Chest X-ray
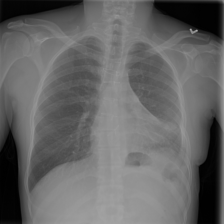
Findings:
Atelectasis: negative
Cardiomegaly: negative
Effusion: negative
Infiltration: negative
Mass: negative
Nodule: negative
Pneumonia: negative
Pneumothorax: negative
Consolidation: negative
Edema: negative
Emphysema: negative
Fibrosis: negative
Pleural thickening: negative
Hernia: negative